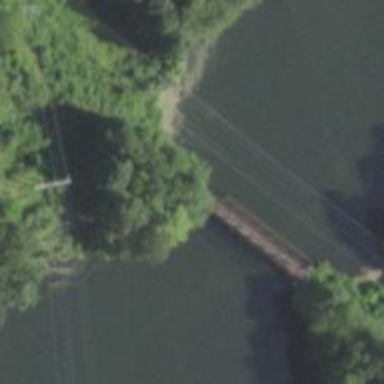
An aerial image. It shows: Abandoned railway bridge.